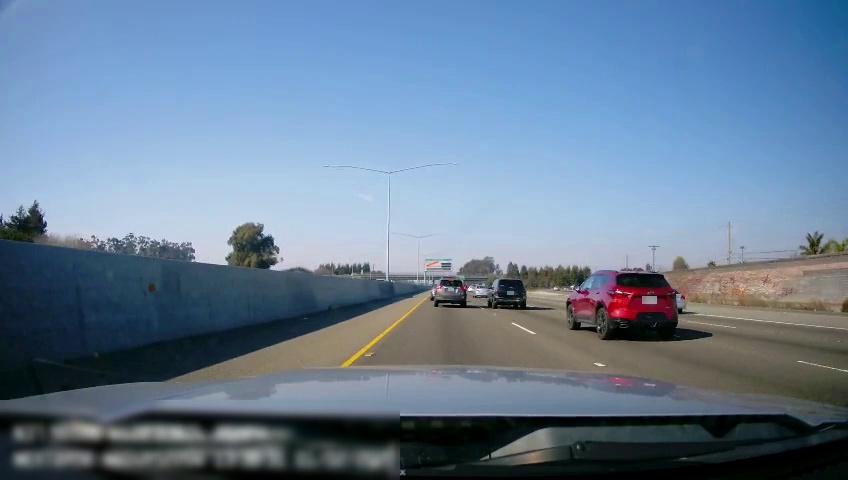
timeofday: Day
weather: Sunny
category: Drivable Space
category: Vehicles | SUV
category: Vehicles | Car
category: Vehicles | Car
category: Vehicles | SUV
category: Vehicles | SUV
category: Vehicles | Car
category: Lanes | Current Lane
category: Lanes | Current Lane
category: Lanes | Alternate Lane
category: Lanes | Alternate Lane
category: Lanes | Alternate Lane
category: Traffic | Signs